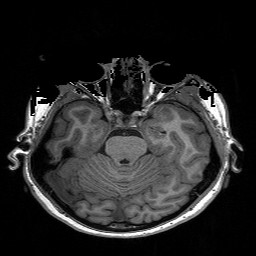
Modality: T1w
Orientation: coronal
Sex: female
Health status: healthy
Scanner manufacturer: siemens
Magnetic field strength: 3 T
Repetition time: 3.2 s